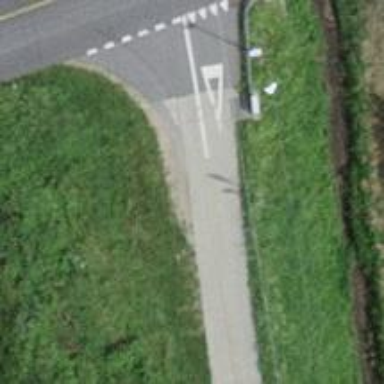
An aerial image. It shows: Unclassified road with concrete surface.